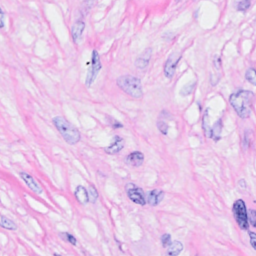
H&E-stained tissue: Breast